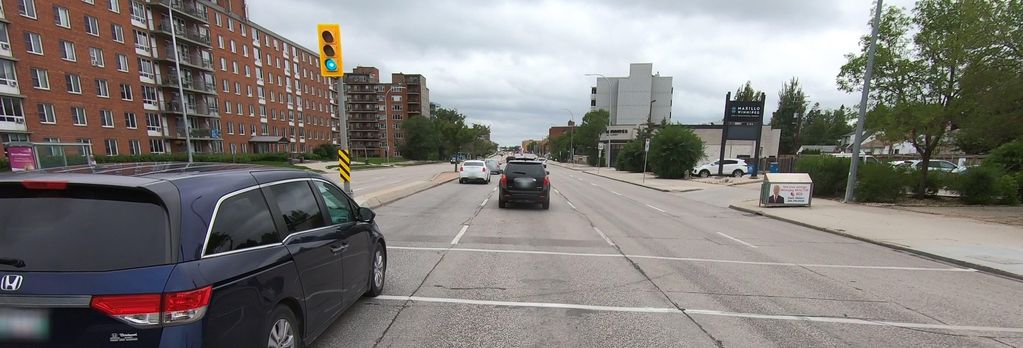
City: winnipeg